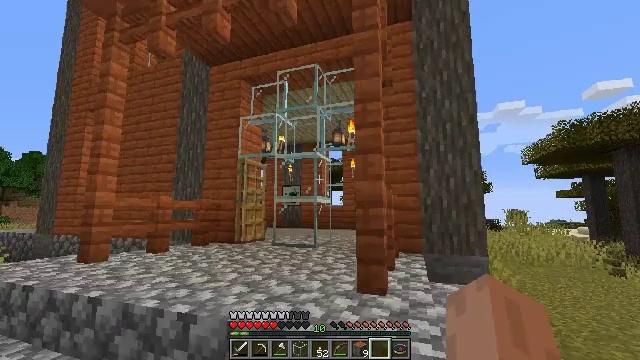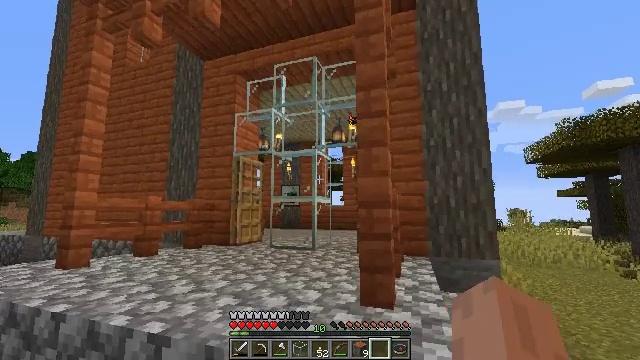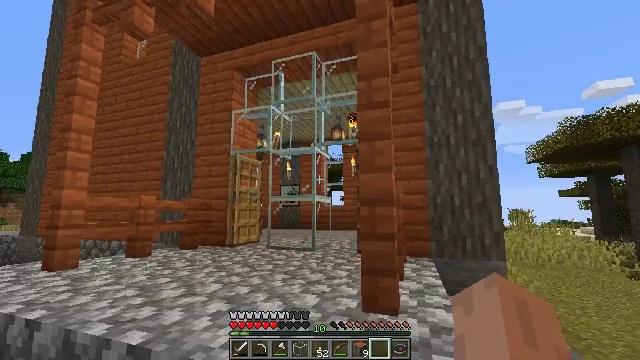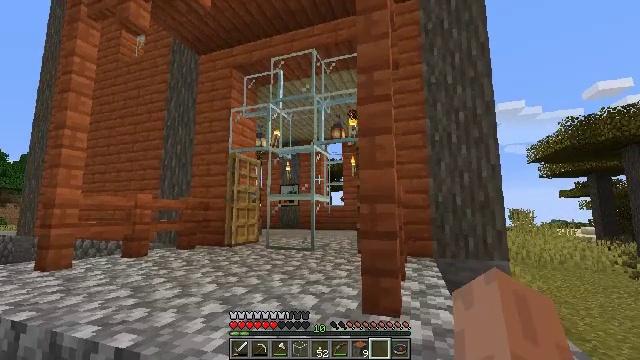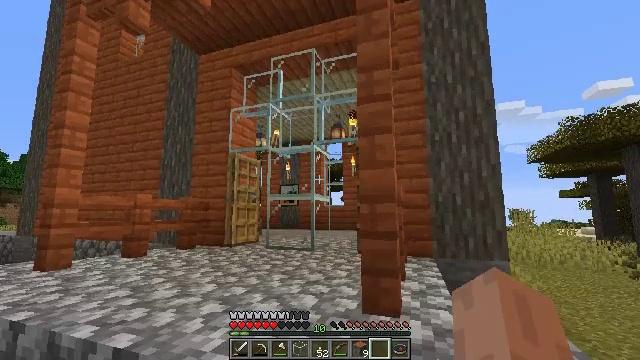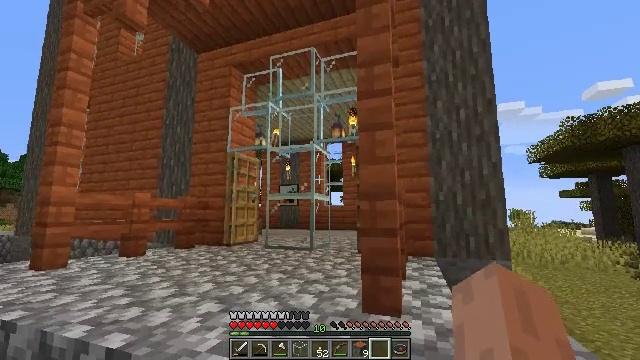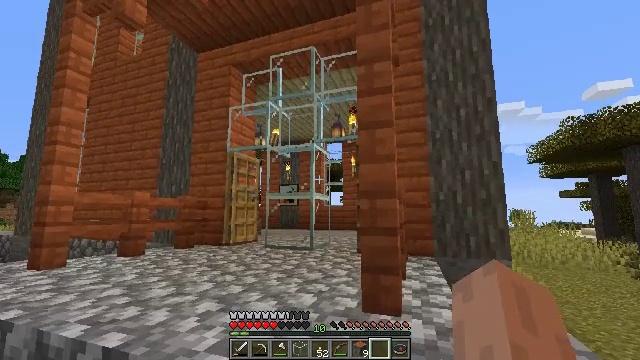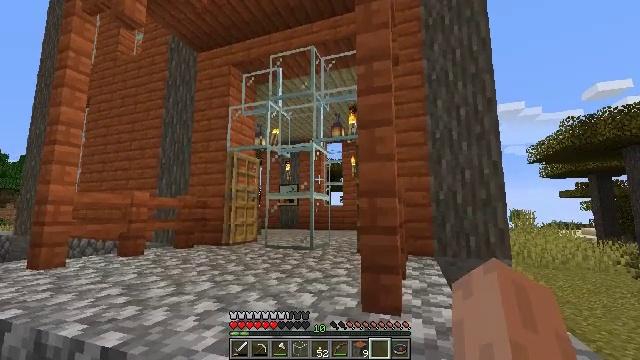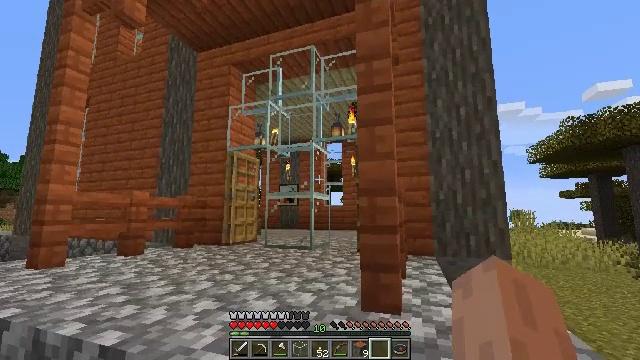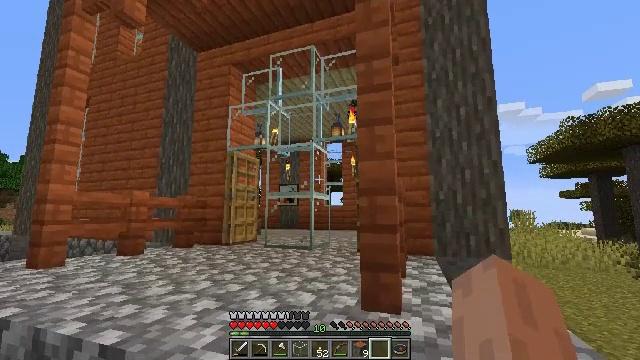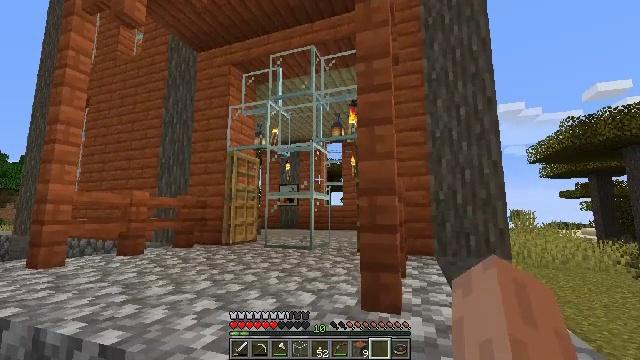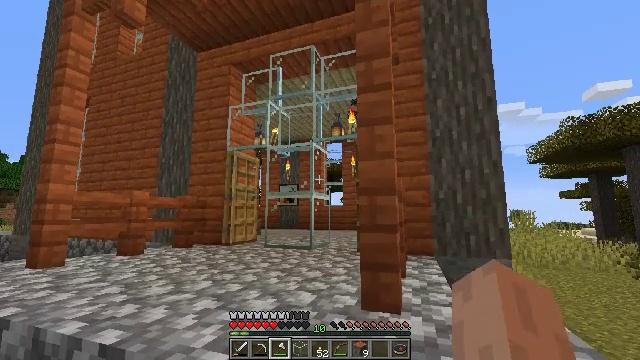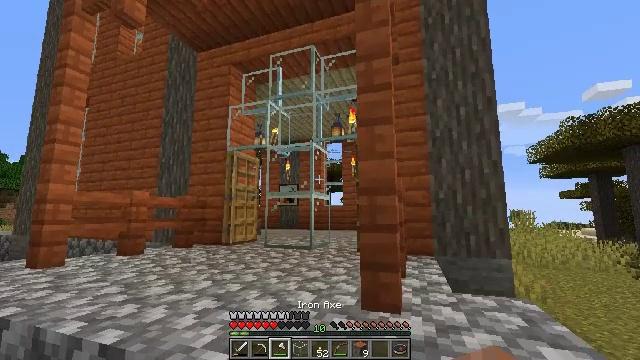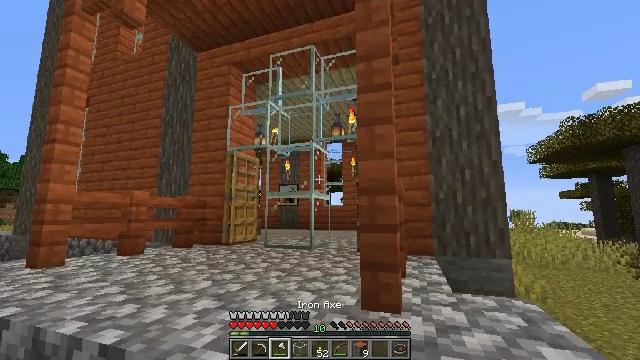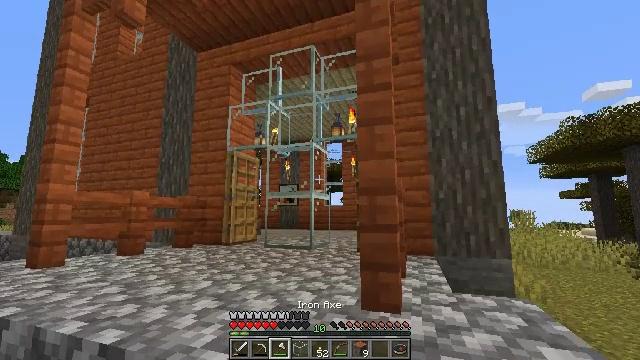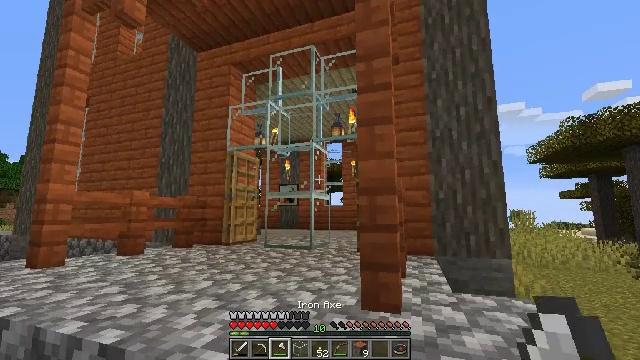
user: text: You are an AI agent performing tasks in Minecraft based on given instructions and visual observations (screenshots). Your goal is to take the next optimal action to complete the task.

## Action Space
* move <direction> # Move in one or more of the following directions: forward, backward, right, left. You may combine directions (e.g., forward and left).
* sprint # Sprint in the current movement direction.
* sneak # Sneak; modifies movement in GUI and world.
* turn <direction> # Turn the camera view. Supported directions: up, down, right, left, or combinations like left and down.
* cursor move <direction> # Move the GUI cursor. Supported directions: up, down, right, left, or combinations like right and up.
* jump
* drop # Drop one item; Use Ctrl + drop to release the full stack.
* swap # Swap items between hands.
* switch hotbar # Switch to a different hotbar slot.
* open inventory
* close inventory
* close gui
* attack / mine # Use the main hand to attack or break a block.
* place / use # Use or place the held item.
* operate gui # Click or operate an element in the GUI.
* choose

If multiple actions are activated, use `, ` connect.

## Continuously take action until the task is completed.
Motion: motion action
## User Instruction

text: Reclaim the acacia fence from a structure.
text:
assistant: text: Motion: move forward
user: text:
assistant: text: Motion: no_op
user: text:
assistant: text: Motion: no_op
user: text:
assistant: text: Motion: no_op
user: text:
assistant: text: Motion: no_op
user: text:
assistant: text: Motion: no_op
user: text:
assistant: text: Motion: no_op
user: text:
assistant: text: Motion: no_op
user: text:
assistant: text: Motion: no_op
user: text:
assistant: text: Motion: no_op
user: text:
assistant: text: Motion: switch to hotbar 3
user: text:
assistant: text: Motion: switch to hotbar 3
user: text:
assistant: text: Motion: switch to hotbar 3
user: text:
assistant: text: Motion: switch to hotbar 3
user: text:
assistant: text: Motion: no_op
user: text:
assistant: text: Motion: no_op
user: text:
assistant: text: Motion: no_op
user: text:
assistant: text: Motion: no_op
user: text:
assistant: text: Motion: no_op
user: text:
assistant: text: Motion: no_op
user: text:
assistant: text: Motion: no_op
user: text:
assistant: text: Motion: no_op
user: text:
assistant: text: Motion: turn left and up
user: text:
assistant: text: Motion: move forward, turn left and up
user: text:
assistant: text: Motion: move forward, turn left and up
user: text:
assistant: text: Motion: move forward, turn left and up
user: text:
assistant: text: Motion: move forward, turn left and up
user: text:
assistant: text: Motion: move forward
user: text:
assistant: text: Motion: move forward
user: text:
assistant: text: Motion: move forward and move left